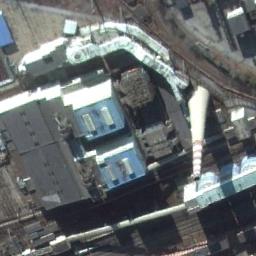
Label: thermal_power_station